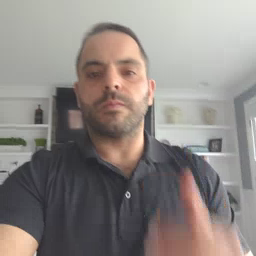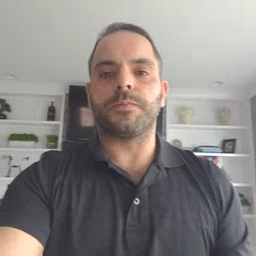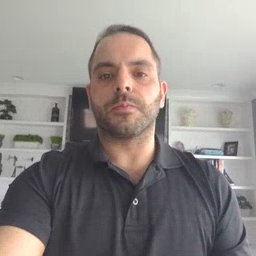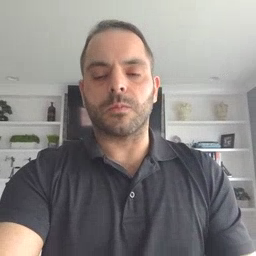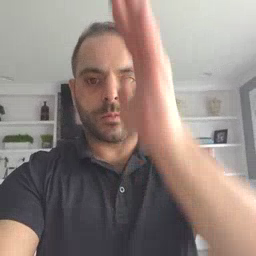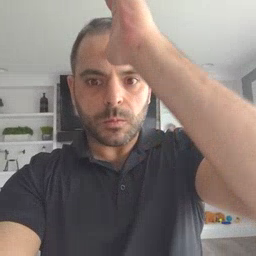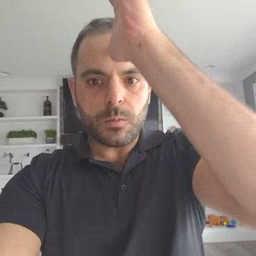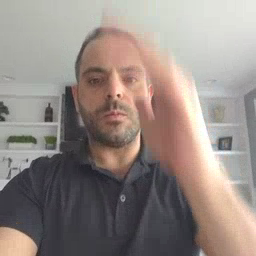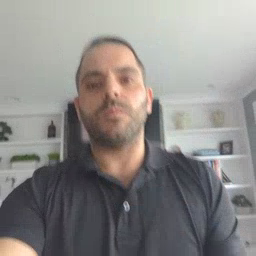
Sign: dad